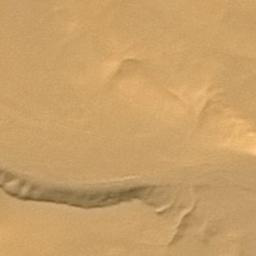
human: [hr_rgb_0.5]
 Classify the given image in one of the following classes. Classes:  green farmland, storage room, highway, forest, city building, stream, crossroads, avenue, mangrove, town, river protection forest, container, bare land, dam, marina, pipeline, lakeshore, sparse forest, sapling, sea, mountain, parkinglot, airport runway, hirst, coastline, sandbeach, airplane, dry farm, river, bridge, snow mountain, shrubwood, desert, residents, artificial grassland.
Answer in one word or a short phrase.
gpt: desert